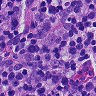
Metastatic tissue present: no